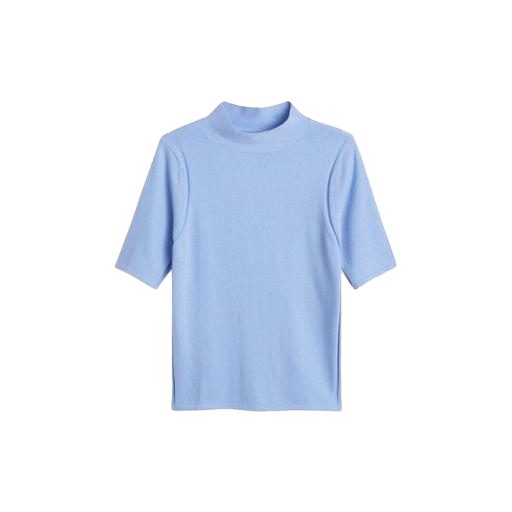
blue mock neck short sleeve tee, mock neck t-shirt, blue mockneck top, white background